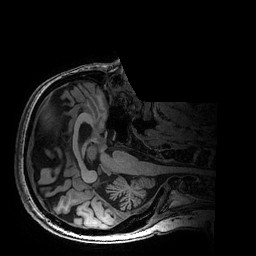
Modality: T1w
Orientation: axial
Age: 65
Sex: female
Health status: healthy
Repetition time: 2.53 s
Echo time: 0.0034 s